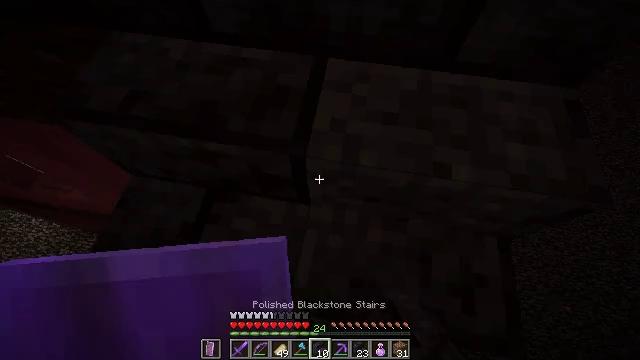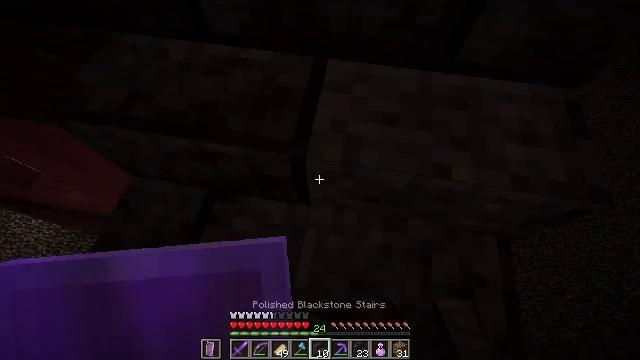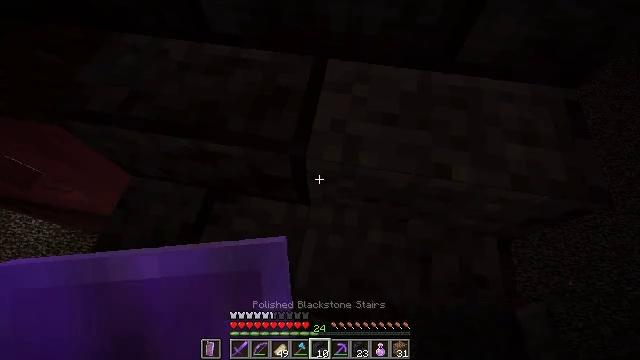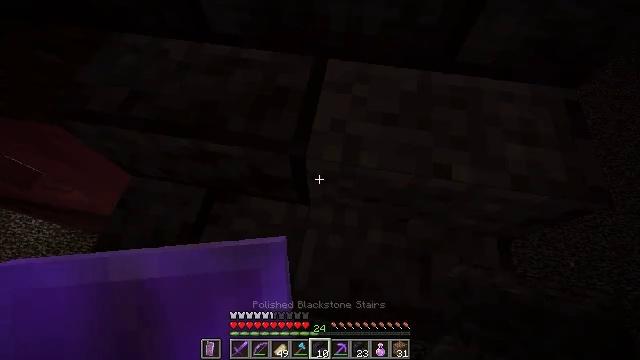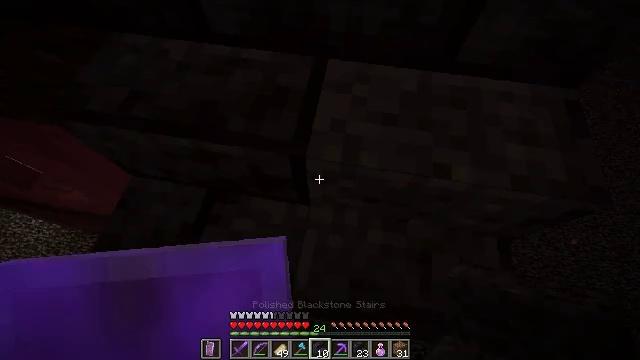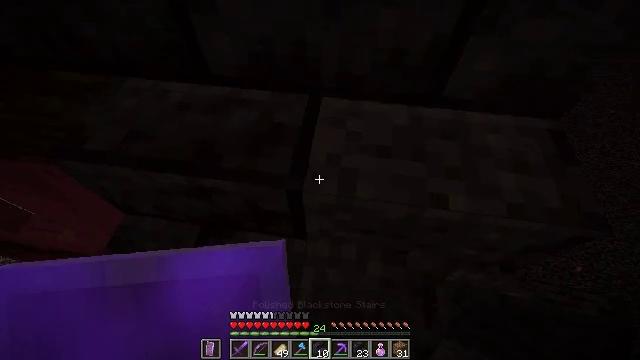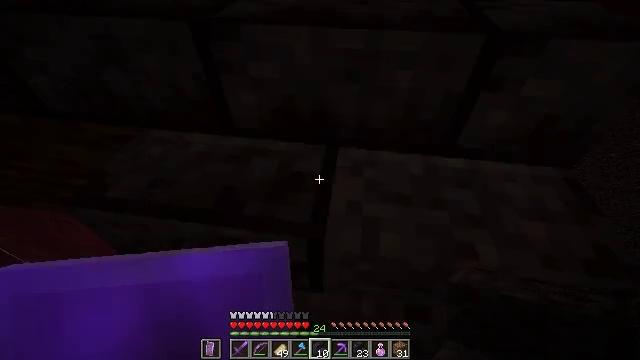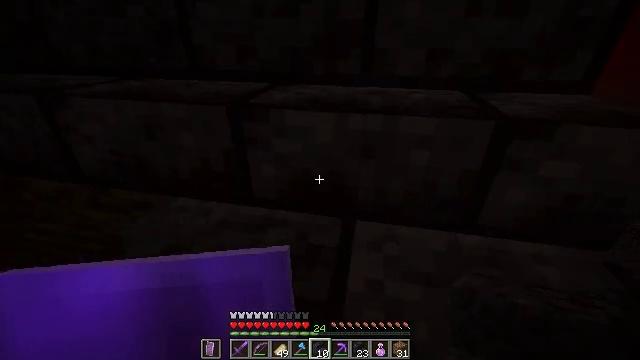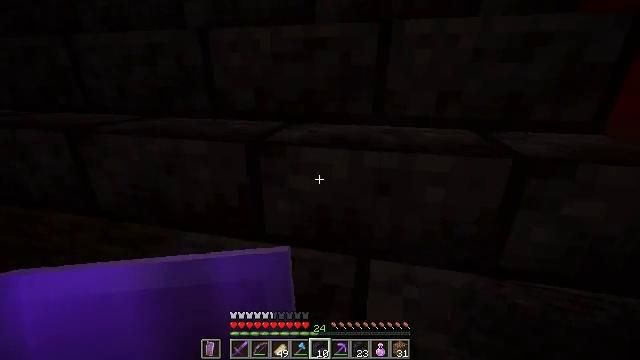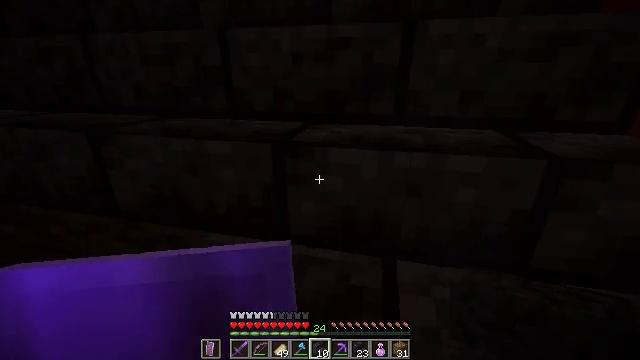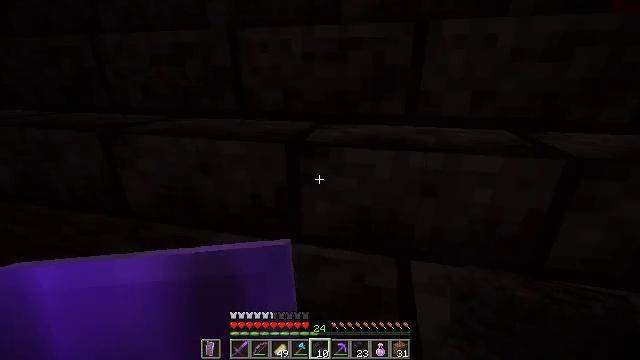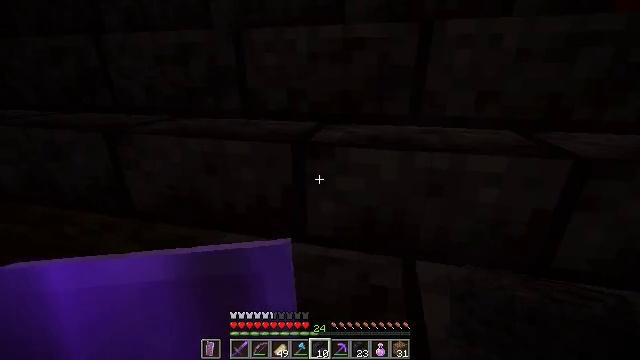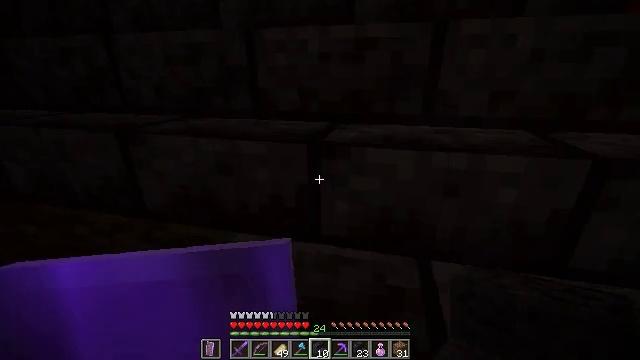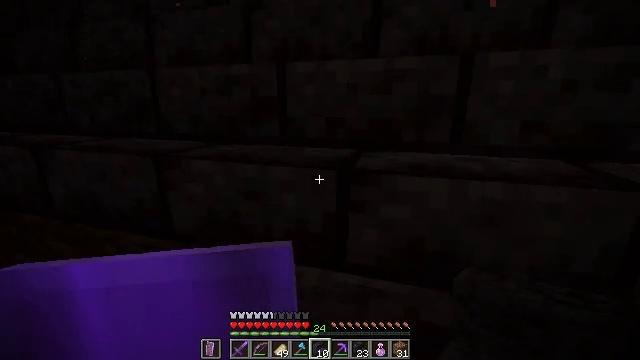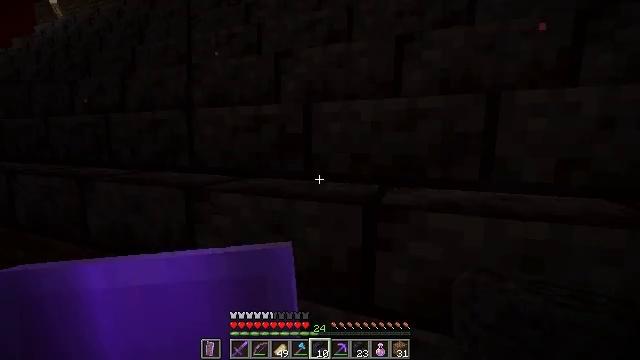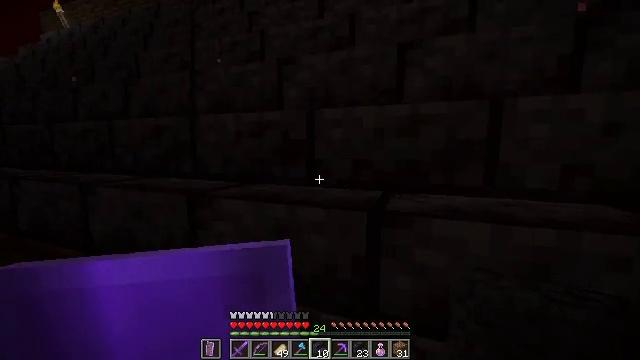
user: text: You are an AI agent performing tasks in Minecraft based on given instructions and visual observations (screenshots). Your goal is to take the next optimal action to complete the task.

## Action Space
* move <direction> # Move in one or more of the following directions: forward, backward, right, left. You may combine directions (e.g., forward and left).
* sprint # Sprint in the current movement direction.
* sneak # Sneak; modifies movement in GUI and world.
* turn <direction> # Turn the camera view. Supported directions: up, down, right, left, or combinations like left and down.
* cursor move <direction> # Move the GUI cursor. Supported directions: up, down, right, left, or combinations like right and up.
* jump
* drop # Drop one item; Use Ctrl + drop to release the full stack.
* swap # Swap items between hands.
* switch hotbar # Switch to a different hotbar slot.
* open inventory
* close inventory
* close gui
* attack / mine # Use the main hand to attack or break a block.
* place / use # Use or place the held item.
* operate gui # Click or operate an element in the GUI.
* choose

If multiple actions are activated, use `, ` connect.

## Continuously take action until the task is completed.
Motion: motion action
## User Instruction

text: Mine polished blackstone brick stairs.
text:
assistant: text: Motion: sneak
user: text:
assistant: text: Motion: sneak
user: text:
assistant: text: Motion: sneak
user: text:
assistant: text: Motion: sneak
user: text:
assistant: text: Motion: move left, sneak, turn right and up
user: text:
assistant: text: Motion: move left, sneak, turn up
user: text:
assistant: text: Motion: move left, sneak, turn left and up
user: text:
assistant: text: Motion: move left, sneak, turn left and up
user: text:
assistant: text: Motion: move left, sneak
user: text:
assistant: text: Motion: move left, sneak
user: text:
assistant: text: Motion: move left, sneak
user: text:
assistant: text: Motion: move left, sneak
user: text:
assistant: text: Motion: sneak, turn left and up
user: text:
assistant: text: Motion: sneak, turn left and up
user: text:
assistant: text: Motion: sneak, turn up
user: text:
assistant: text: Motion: sneak, turn right and up
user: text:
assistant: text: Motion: sneak, turn right and up
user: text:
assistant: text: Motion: sneak, turn right
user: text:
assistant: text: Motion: sneak, turn right and down
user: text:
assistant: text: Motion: sneak
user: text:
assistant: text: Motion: sneak
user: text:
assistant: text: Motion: sneak
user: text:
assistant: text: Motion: sneak
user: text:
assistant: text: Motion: sneak
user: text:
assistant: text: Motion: move forward, sneak
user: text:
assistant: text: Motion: move forward, sneak
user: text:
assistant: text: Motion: move forward, sneak
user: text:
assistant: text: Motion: move forward, sneak
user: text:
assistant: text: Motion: move forward, sneak
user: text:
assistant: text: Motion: sneak